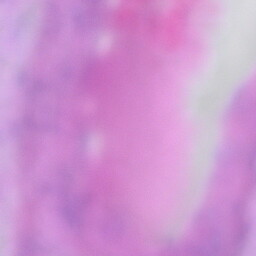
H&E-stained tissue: Cervix